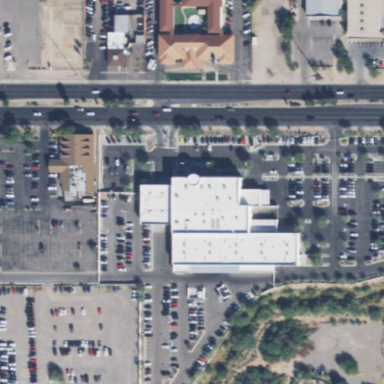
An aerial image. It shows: Car shop.